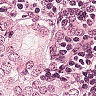
Metastatic tissue present: yes